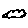
Label: cloud